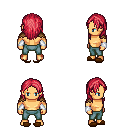
a pixel art fantasy rpg character, male body template, human, tanned skin, leather shoulder armor, teal pants, ruby red long hairstyle, white cloth bracers, brown slippers, four views (front, back, left, right), 2x2 character sprite sheet, small pixel art, hard edges, no anti-aliasing